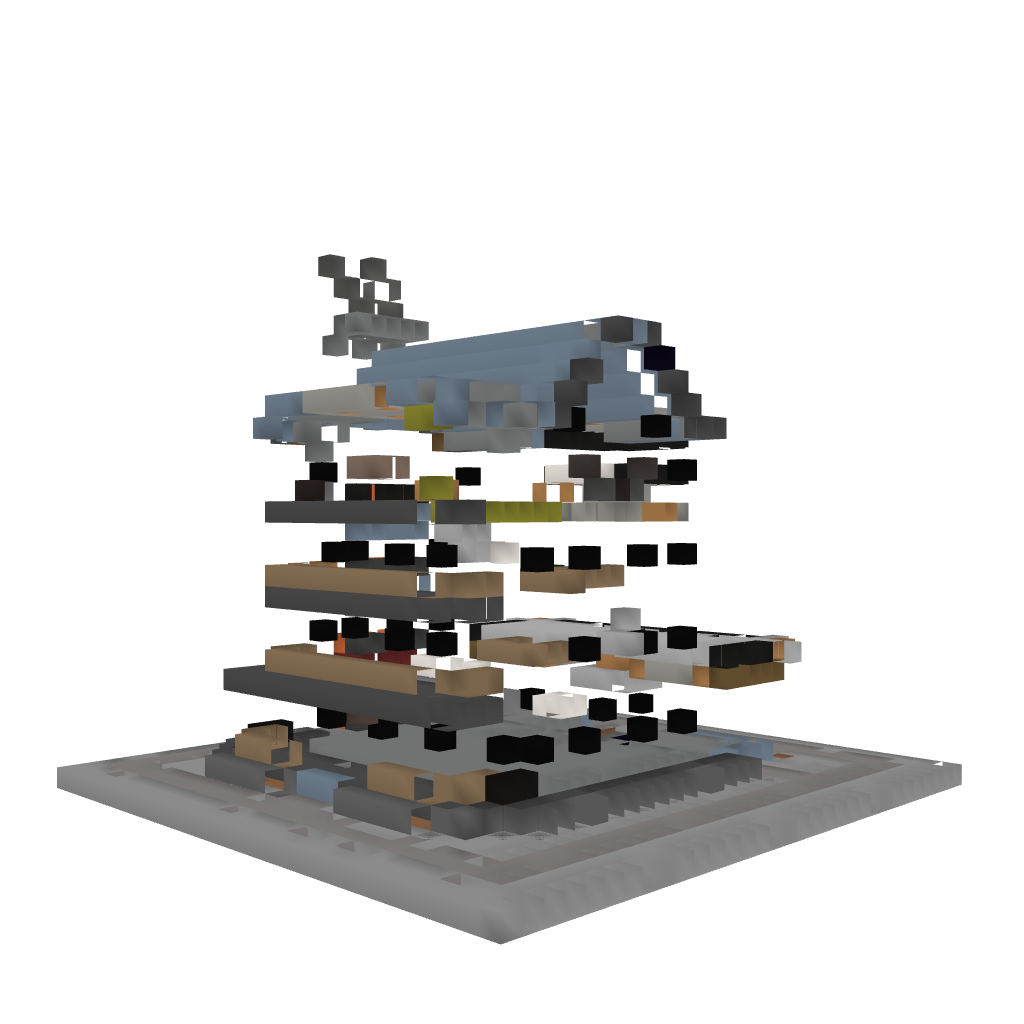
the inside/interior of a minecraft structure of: Jacylin's House